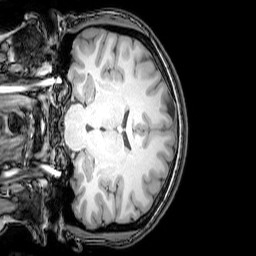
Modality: T1w
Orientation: coronal
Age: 25
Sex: female
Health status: healthy
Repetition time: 0.081 s
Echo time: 0.037 s